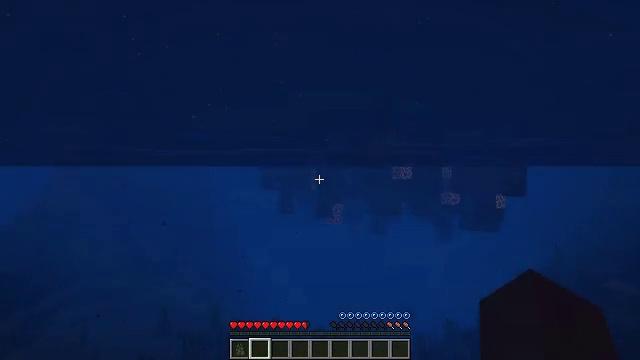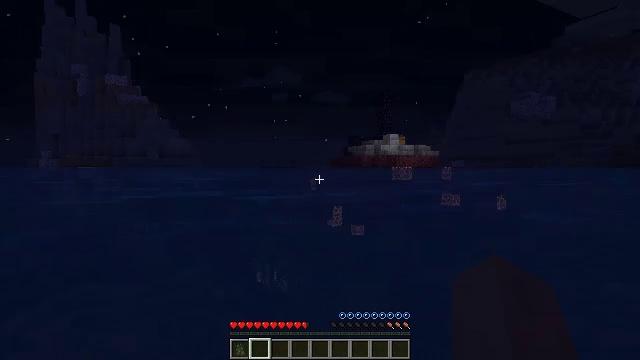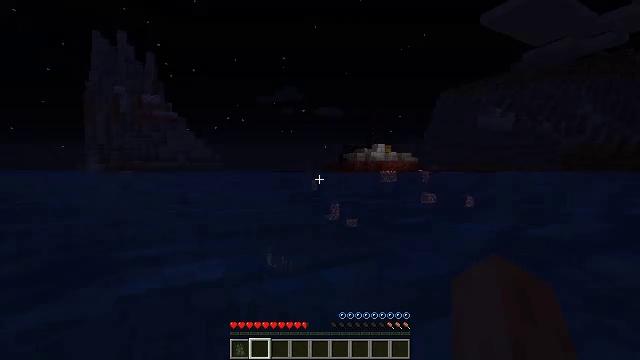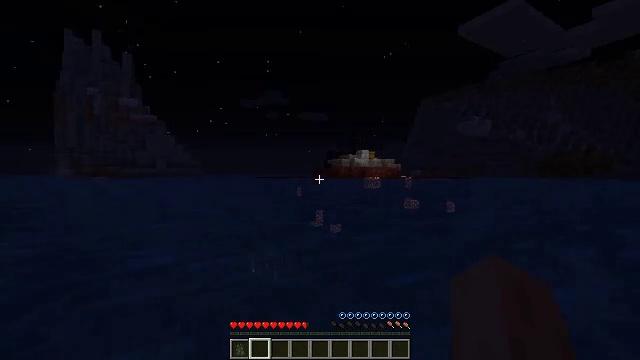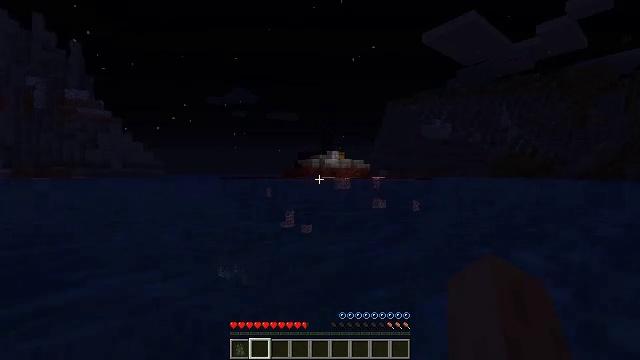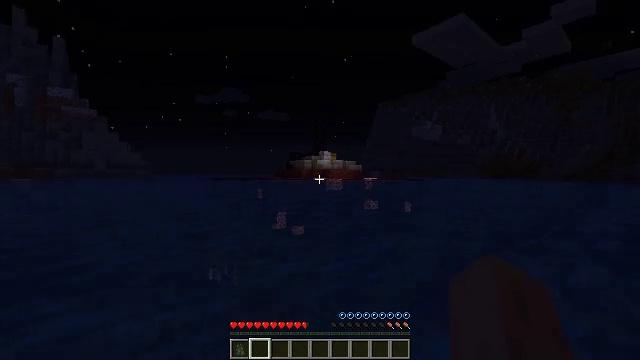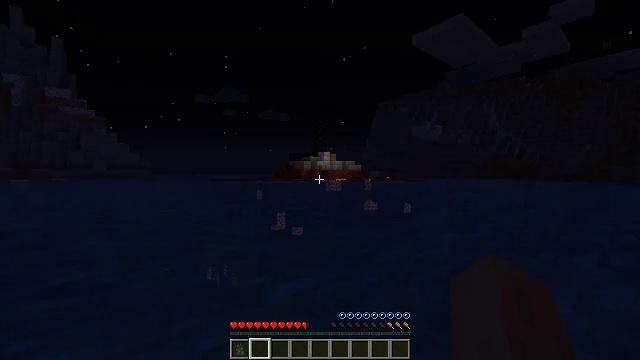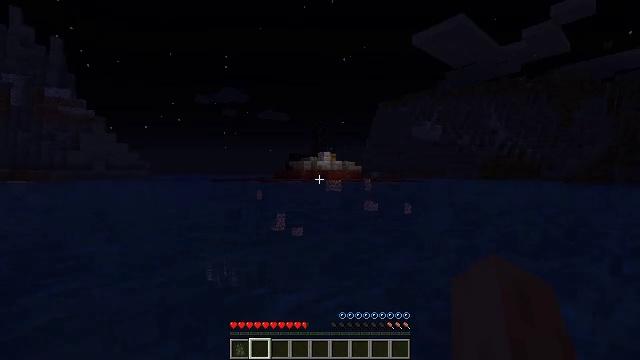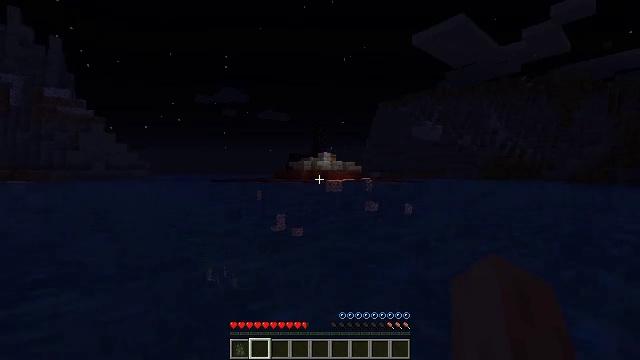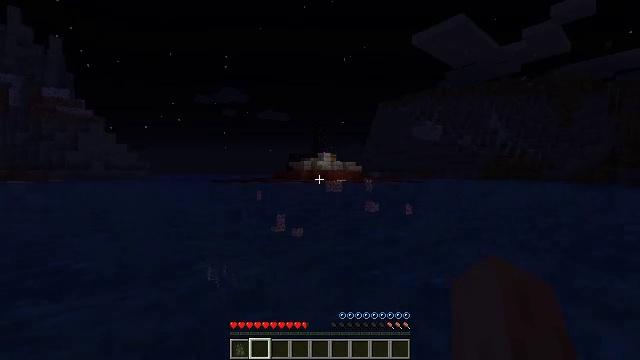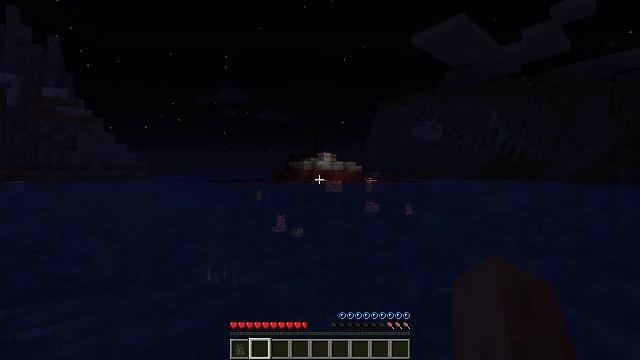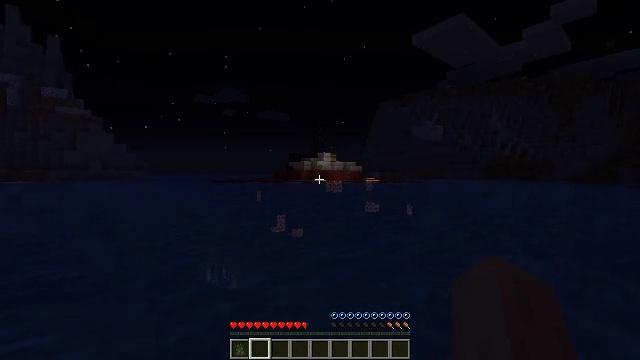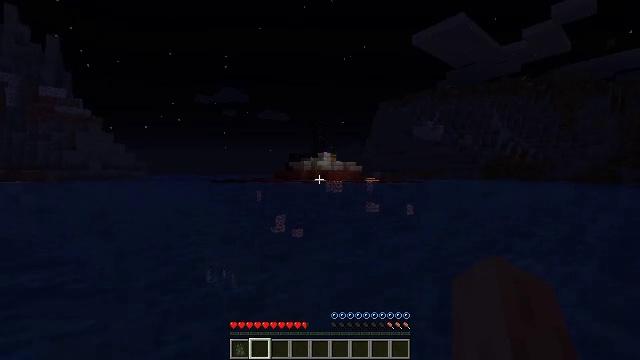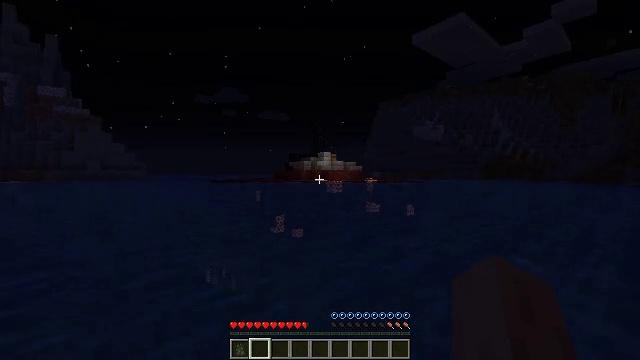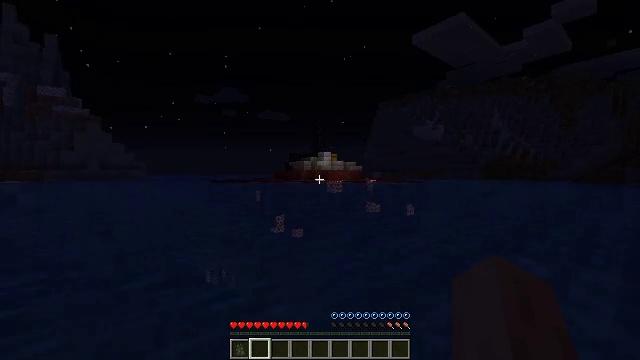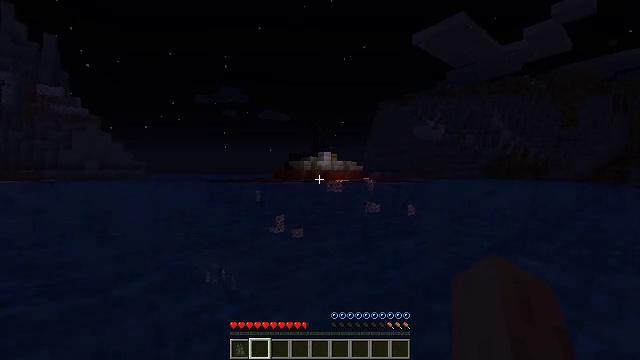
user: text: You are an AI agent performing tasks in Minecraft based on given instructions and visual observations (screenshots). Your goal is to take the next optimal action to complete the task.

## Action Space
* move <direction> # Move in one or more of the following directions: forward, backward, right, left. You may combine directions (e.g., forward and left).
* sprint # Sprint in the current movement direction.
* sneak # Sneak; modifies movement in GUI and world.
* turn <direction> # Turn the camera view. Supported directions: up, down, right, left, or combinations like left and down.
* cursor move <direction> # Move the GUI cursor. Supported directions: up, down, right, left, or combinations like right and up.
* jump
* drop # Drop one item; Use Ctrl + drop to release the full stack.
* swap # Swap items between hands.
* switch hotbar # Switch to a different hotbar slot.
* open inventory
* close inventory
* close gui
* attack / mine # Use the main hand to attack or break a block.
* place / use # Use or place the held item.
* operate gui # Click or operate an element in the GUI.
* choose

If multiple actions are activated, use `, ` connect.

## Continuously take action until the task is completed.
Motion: motion action
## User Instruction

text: Collect the sea lantern for its light.
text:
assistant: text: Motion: move forward, sprint, jump
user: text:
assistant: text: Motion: move forward, sprint, jump
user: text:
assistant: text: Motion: move forward, sprint, turn right
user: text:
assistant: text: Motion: move forward, sprint, turn right
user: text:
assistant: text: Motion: move forward, sprint, turn right
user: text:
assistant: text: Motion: move forward, sprint
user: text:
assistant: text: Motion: move forward, sprint
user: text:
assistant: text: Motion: move forward, sprint
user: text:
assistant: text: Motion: move forward, sprint
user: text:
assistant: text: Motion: move forward, sprint
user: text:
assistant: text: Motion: move forward, sprint
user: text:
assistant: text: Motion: move forward, sprint
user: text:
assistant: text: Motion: move forward, sprint
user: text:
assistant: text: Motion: move forward, sprint
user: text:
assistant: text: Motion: move forward, sprint
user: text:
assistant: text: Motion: move forward, sprint
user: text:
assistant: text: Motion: move forward, sprint
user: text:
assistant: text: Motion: move forward, sprint
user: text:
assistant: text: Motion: move forward, sprint
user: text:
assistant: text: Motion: move forward and move right, sprint
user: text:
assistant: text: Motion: move forward and move right, sprint
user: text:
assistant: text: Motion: move forward and move right, sprint
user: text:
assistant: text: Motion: move forward and move right, sprint
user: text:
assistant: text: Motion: move forward and move right, sprint
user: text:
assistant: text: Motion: move forward and move right, sprint
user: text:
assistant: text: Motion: move forward, sprint, turn left
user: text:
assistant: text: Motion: move forward, sprint
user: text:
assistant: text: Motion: move forward, sprint
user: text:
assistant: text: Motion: move forward, sprint
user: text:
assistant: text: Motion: move forward, sprint, turn left